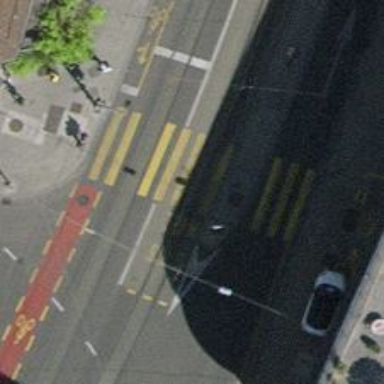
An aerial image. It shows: Road crossing with traffic signals.